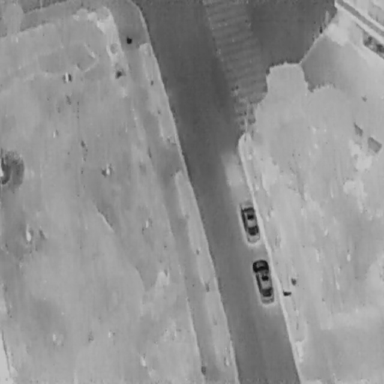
There are two Cars in the infrared image.